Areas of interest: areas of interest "Deqing Zhang Family Orthopedic Injuries Hospital"
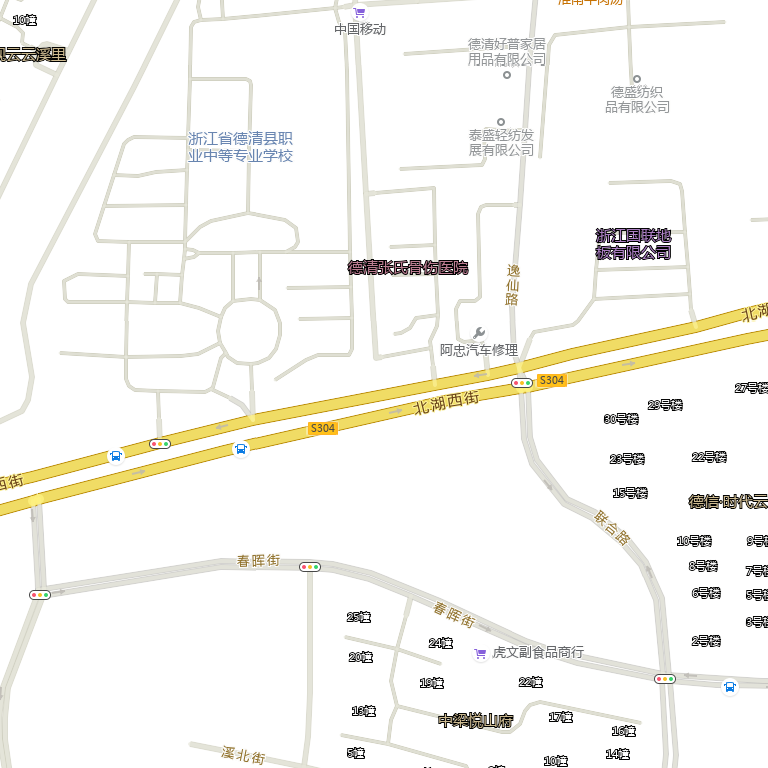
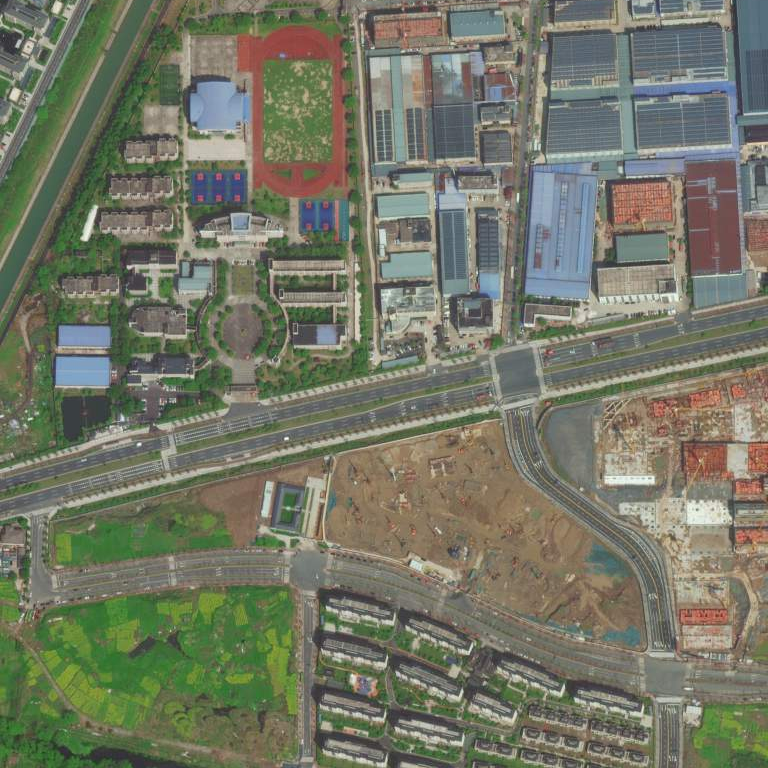